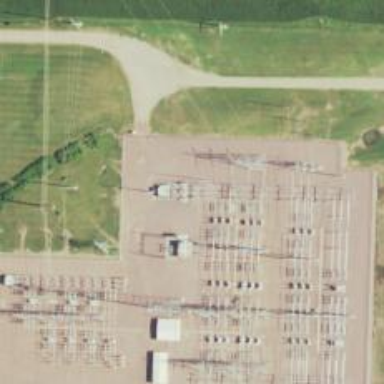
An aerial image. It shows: Switch for power supply.